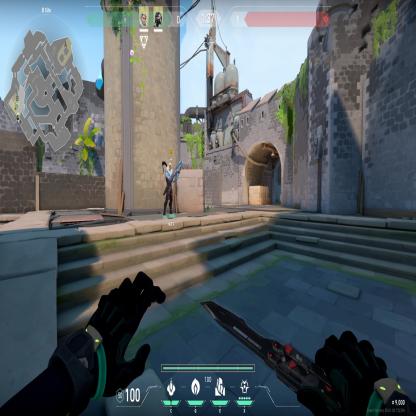
Label: teammate